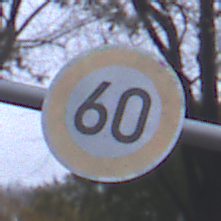
Verkehrszeichen: Geschwindigkeit60
Umgebung: Outdoor, Urban
Tageszeit: MorningAfternoon
Wetter: Overcast
Licht: Natural
Jahreszeit: NotSpecified
Kontrast: LowContrast